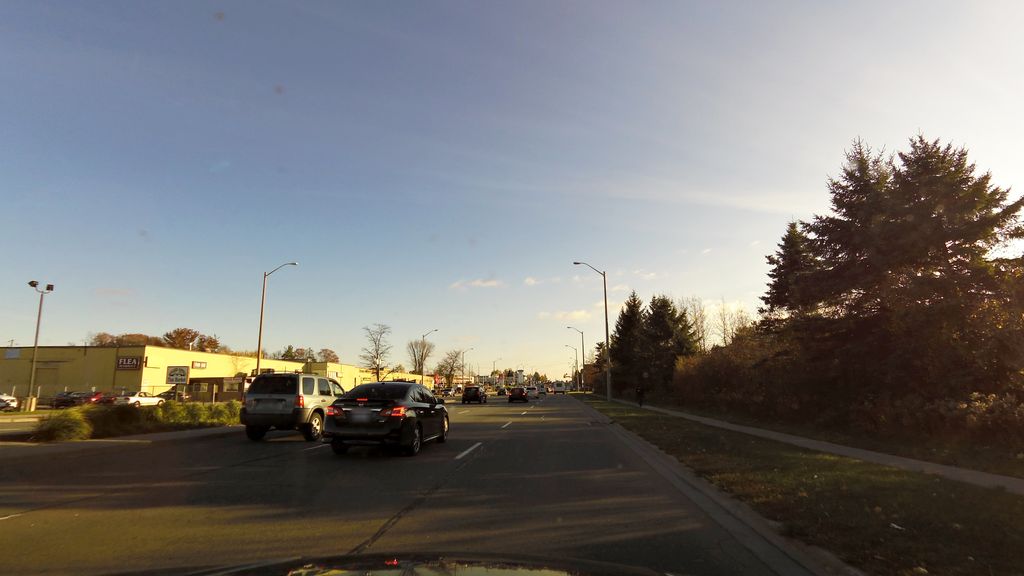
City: kitchener-waterloo